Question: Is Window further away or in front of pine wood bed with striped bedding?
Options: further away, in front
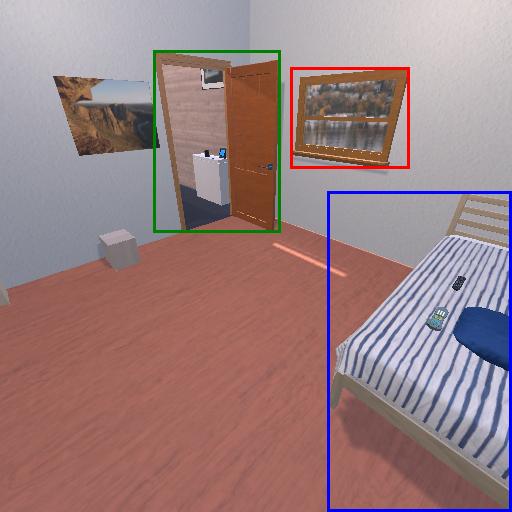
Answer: further away